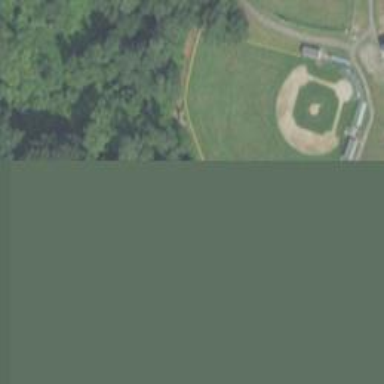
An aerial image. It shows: Baseball pitch for leisure and sports activities.